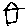
Label: house